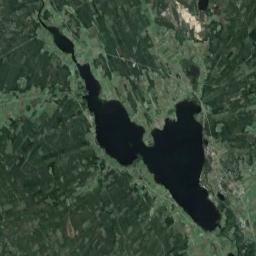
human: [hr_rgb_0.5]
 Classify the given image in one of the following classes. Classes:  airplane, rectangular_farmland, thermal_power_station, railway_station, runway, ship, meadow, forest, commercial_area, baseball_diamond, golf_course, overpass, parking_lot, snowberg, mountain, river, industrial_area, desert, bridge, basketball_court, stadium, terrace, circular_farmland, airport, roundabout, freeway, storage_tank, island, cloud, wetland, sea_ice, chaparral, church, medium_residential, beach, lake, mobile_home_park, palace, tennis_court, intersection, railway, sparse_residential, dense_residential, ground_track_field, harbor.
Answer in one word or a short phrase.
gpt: lake